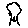
Label: tree